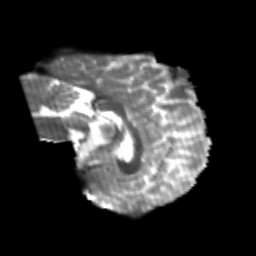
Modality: T2w
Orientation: sagittal
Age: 25
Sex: male
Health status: healthy
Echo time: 0.074 s